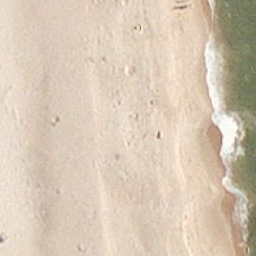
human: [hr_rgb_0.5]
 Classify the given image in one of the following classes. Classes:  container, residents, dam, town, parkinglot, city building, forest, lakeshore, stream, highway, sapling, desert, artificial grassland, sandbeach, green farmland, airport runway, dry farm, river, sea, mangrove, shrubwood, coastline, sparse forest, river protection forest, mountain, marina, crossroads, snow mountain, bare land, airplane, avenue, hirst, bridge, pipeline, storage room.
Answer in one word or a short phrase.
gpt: sandbeach